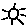
Label: sun